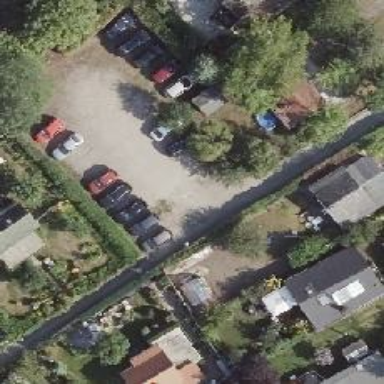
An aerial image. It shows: Road serving as parking aisle.